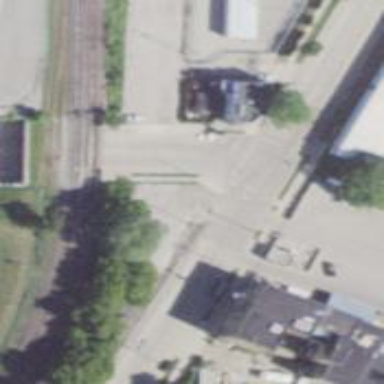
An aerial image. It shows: Railway crossing.